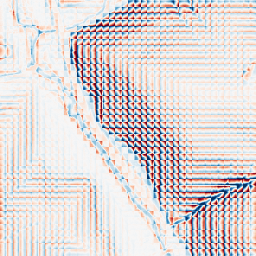
Category: wavelet
Decomposition family: wavelet_dwt
Decomposition parameters: wavelet: haar
level: 3
Upsampling method: bspline
Upsampling parameters: scale: 4
Upsampling scale: 4